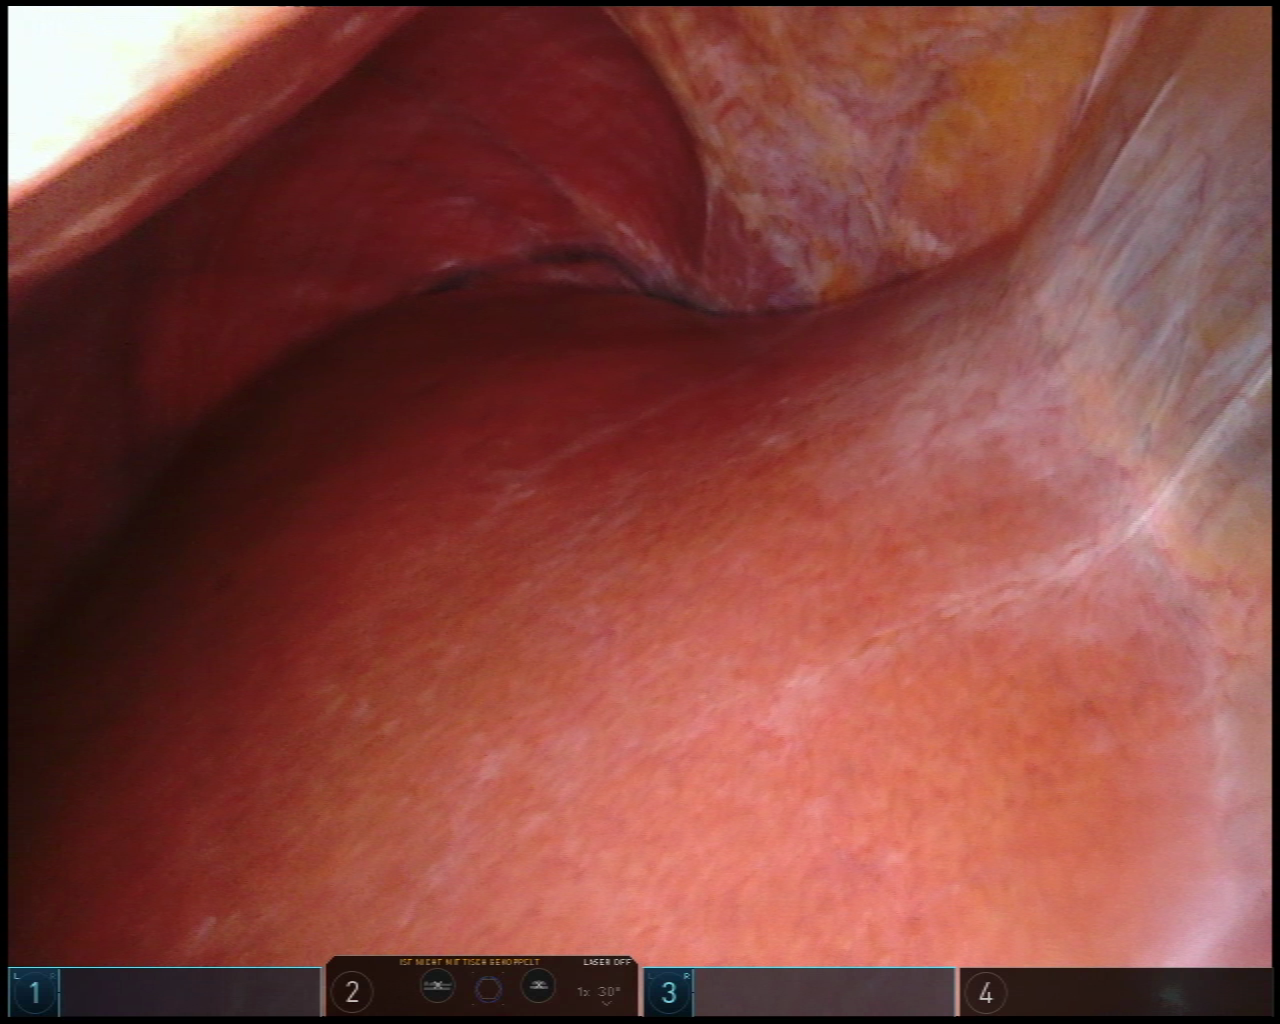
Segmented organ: liver
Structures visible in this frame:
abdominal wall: yes
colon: no
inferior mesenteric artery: no
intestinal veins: no
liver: yes
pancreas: no
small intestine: no
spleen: no
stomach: no
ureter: no
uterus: no
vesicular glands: no